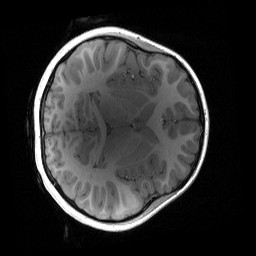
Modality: T1w
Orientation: axial
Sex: female
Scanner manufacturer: siemens
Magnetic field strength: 3 T
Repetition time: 1.9 s
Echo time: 0.00243 s